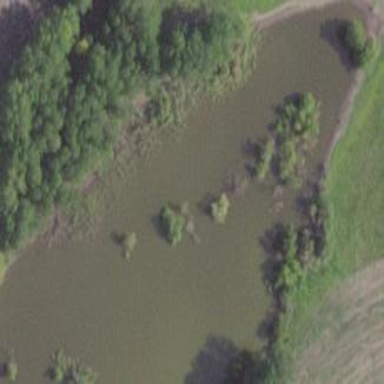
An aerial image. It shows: Beautiful wet meadow natural wetland.